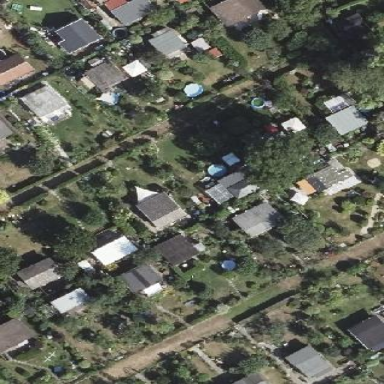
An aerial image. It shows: Plot within allotments.